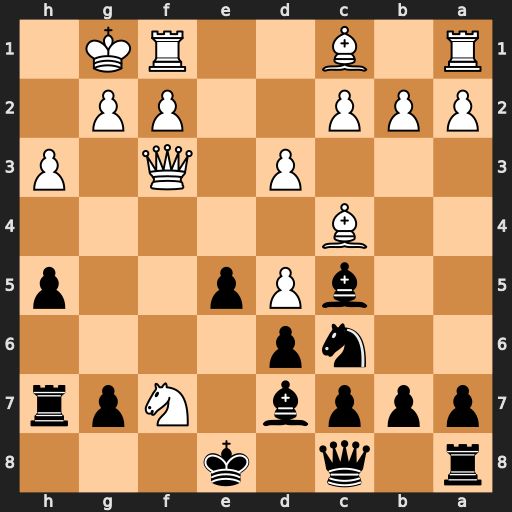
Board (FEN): r1q1k3/pppb1Npr/2np4/2bPp2p/2B5/3P1Q1P/PPP2PP1/R1B2RK1
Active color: b
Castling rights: q
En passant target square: -
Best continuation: Nd4 Qd1 Kxf7